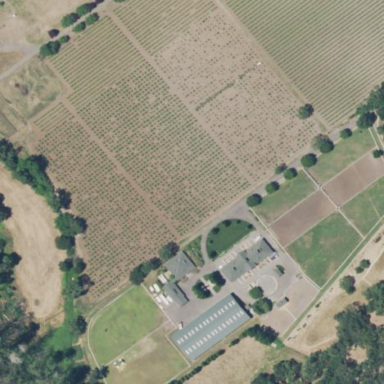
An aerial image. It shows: Vineyard where grapes are grown.